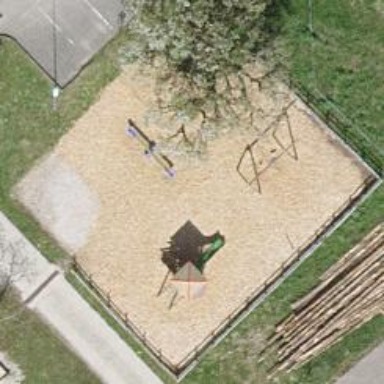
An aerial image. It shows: Playground area for leisure land.